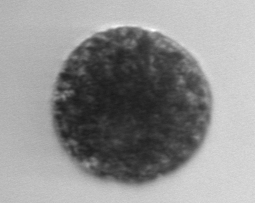
Label: Vicicitus_globosus